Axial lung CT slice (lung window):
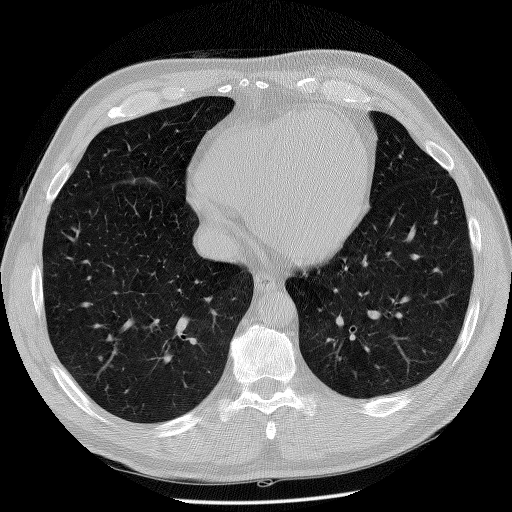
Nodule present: yes
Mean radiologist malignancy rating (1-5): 3